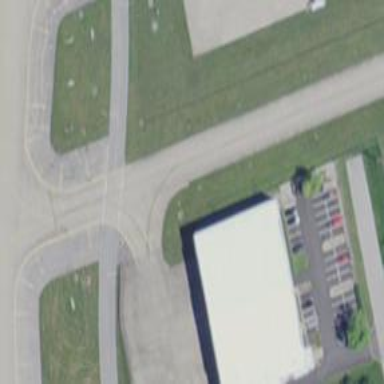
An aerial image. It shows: Image of taxiway at airport.